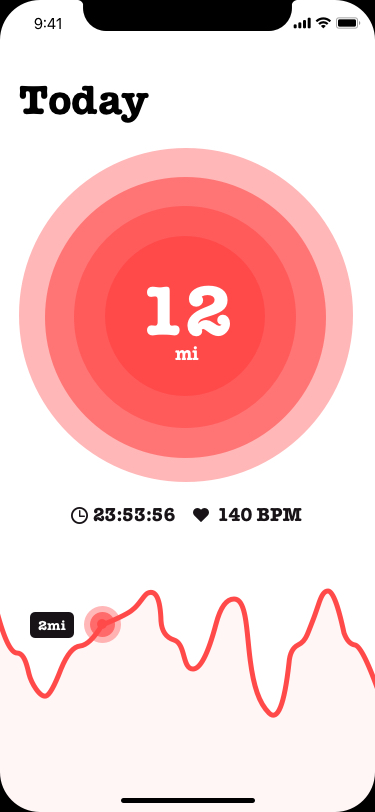
Text in this UI design:
140 BPM
mi
12
Today
23:53:56